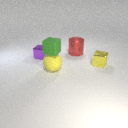
small purple metal cube to the left of large yellow rubber sphere